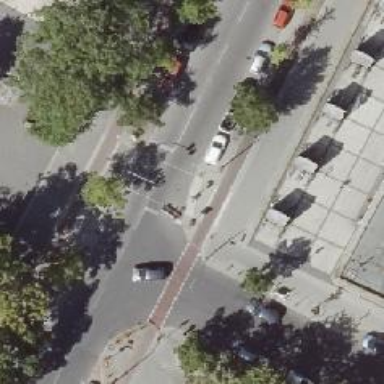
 and separate cycle track. The parking on both sides is parallel and on the kerb. The sidewalk surface is paved."